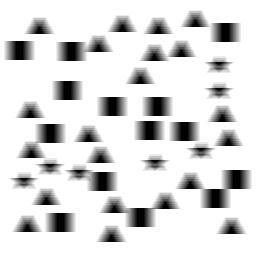
Squares: 14
Triangles: 21
Stars: 7
Total shapes: 42